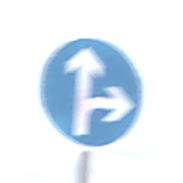
Verkehrszeichen: VorgeschriebeneFahrtrichtungGeradeausOderRechts
Umgebung: Outdoor, Nature
Tageszeit: SunriseSunset
Wetter: PartlyCloudy
Licht: Natural
Jahreszeit: NotSpecified
Kontrast: LowContrast